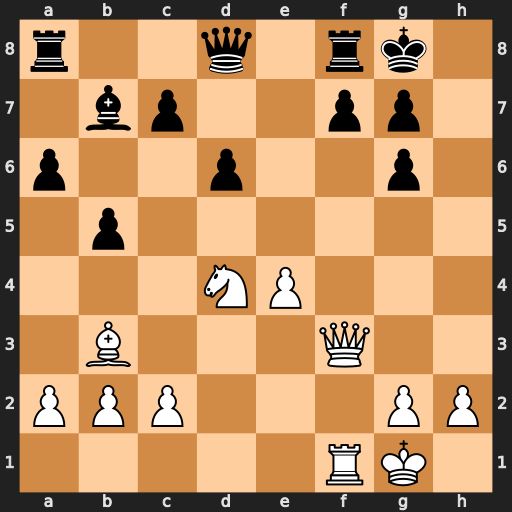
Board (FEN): r2q1rk1/1bp2pp1/p2p2p1/1p6/3NP3/1B3Q2/PPP3PP/5RK1
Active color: w
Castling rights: -
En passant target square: -
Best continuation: Bxf7+ Rxf7 Qxf7+